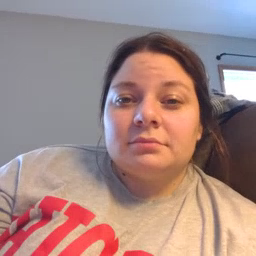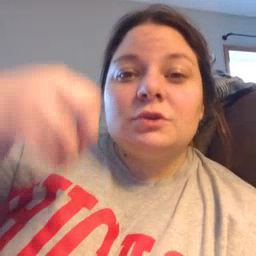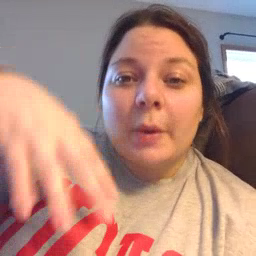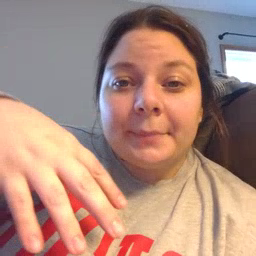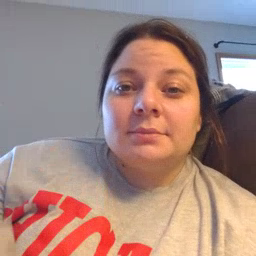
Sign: drop